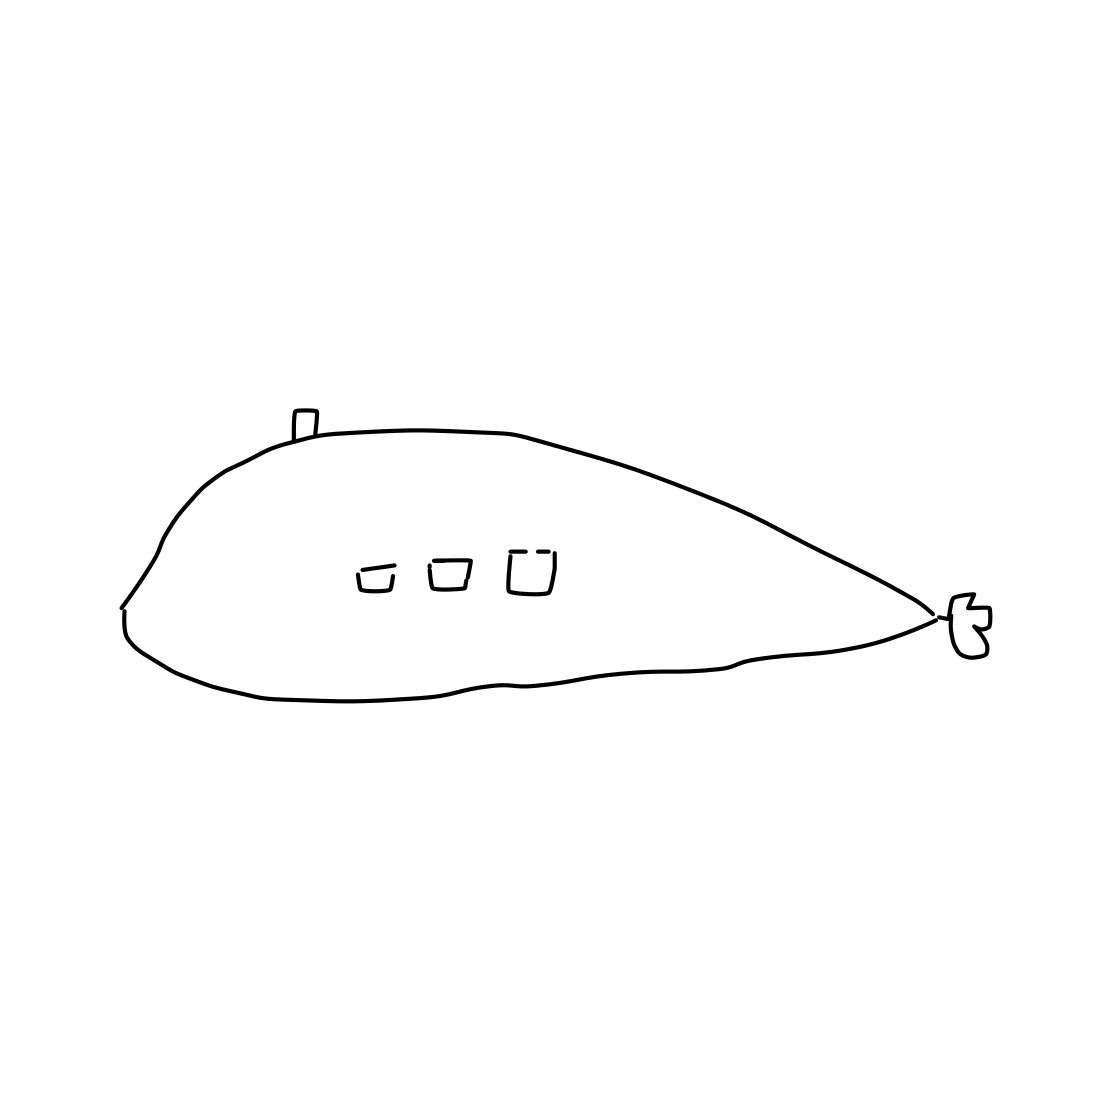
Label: submarine